Question: In this <URL> user is supposed to be able to drag a node, and while he/she is dragging, only that node and his neighbors, and links between them, should be highlighted.
I thought I have a good solution, but a problem was reported if the user drags node to the boundary, and in such case there is undesired behavior - all nodes suddenly are highlighted:
'''
(ERROR IS WHEN DRAGGED NODE HITS THE WALL)
'''

This is due to the fact that mouse pointer went away from the node, but user is still keeping the mouse buttons, and still expects only selected node to be highlighted, and others to remain grayed.
Can this be fixed? Can I redesign events so that this situation is cured?
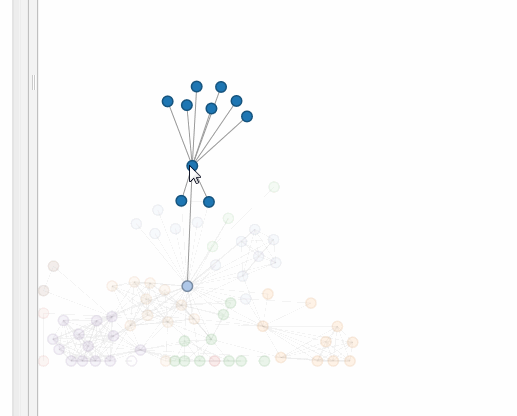
Answer: What you want is to 'fade' the non-neighboring nodes while one of them is being , not only on :
'''
force.drag().on('drag', fade(.1));
'''
Working example: <URL>
Note that for symmetry, you might want to the nodes on 'dragstop'.